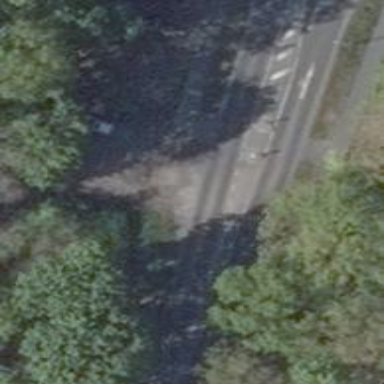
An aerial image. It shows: Asphalt path.